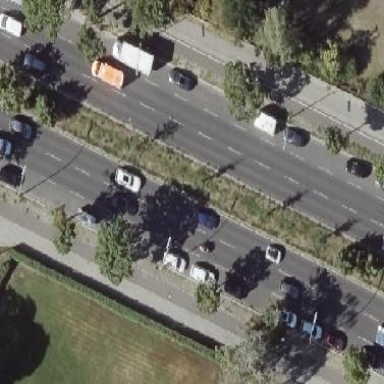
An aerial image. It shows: Traffic island along the road.